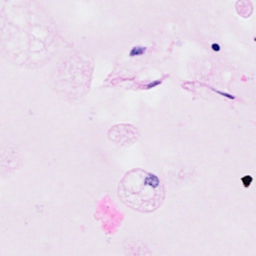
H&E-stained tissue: Breast